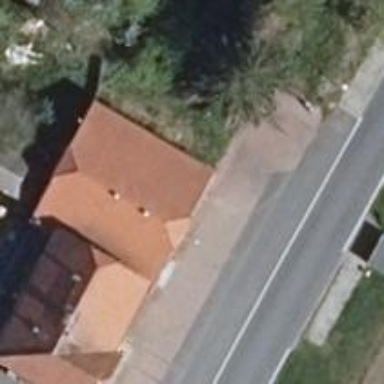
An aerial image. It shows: Restaurant.